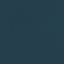
Label: SeaLake